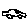
Label: car